Field crop: maize
Growth stage: 2
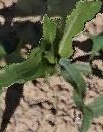
Species: maize